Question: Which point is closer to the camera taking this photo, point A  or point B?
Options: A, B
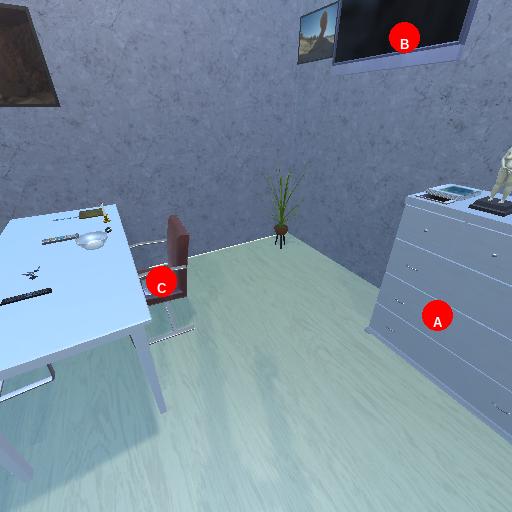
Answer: A